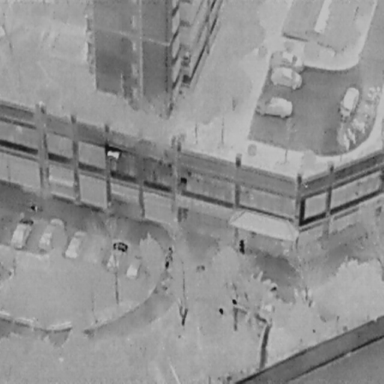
There are seven objects shown in the infrared image, including a Bicycle, a Person, and five Cars.